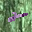
Label: 2